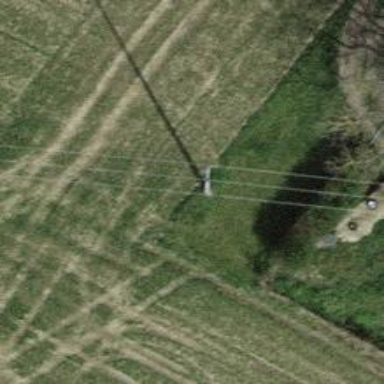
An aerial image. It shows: Minor power line with three cables.